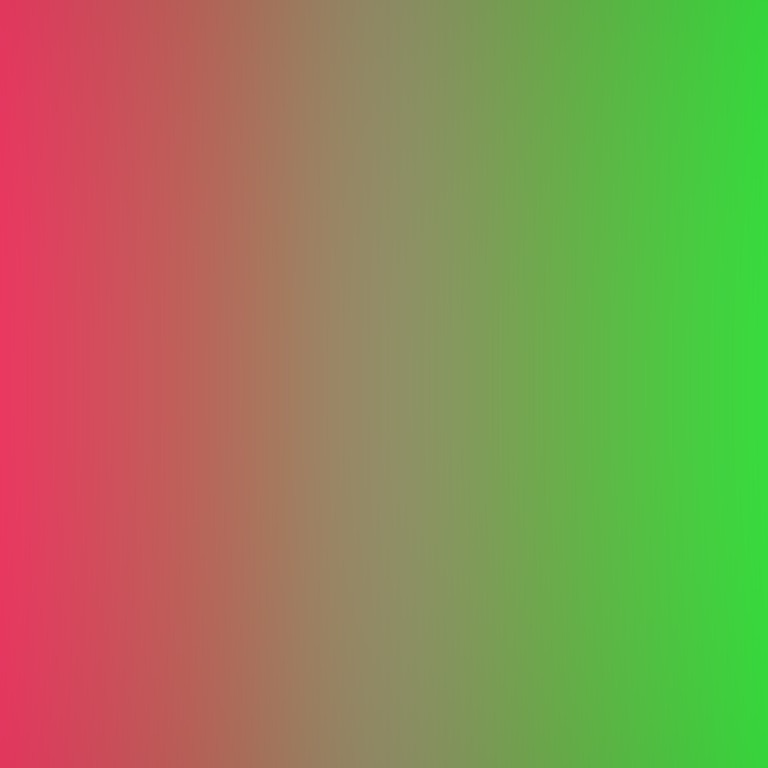
Abstract light effect, smooth gradient from vibrant red to bright green, energetic atmosphere, soft blend, no room, no furniture, no objects.